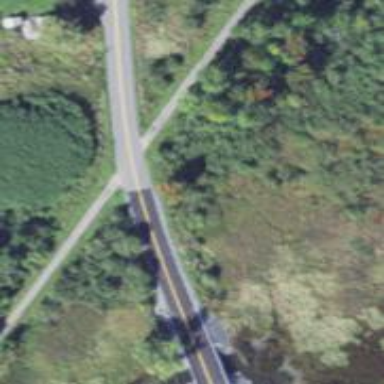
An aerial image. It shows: Unmarked crossing on the road.